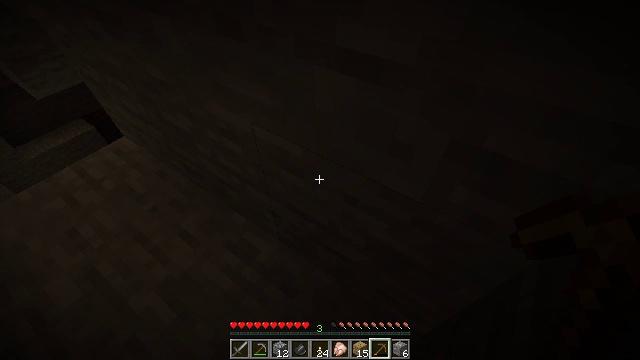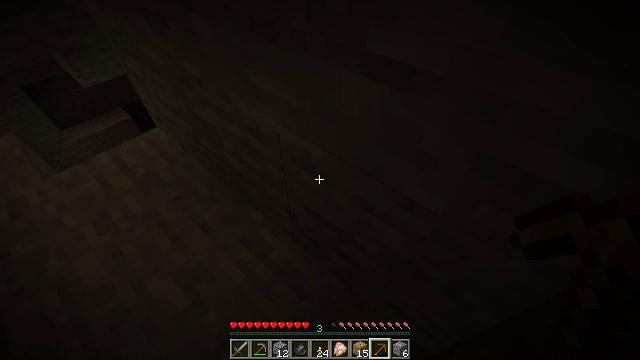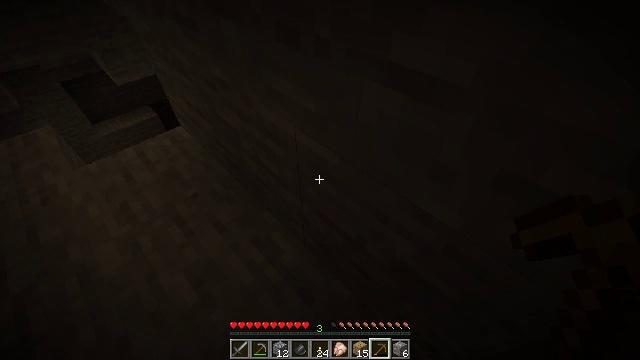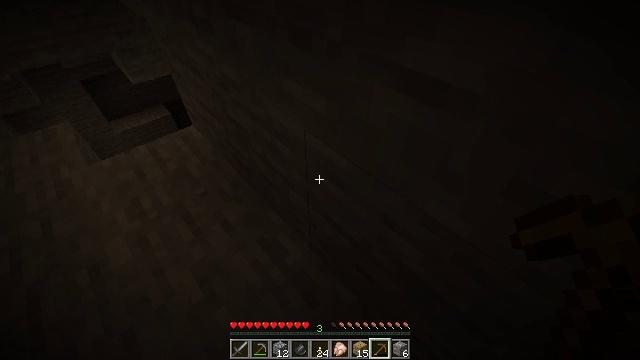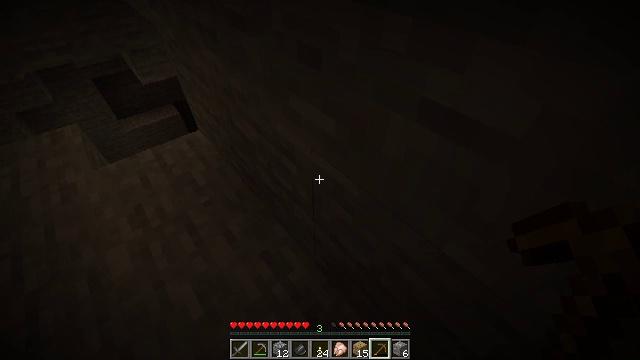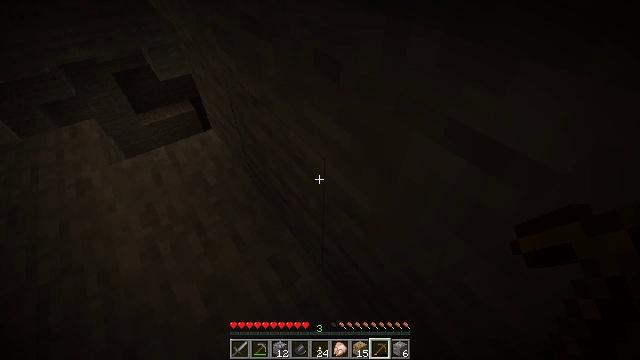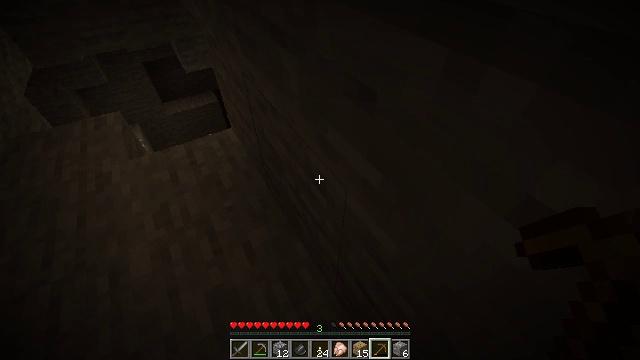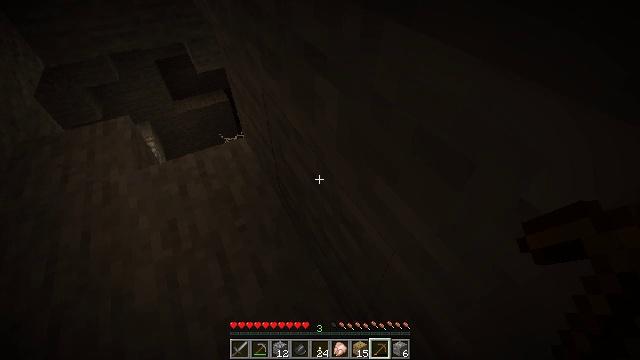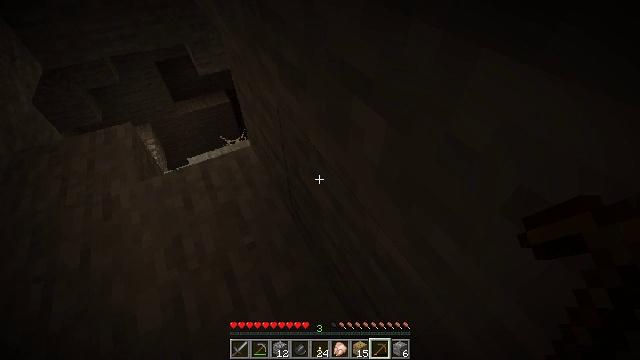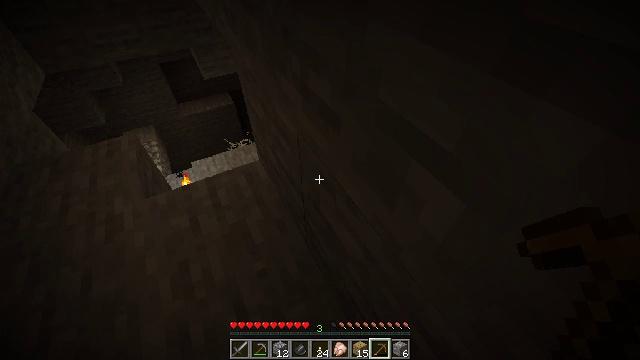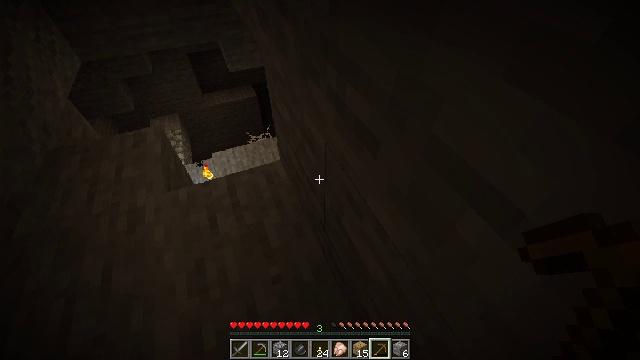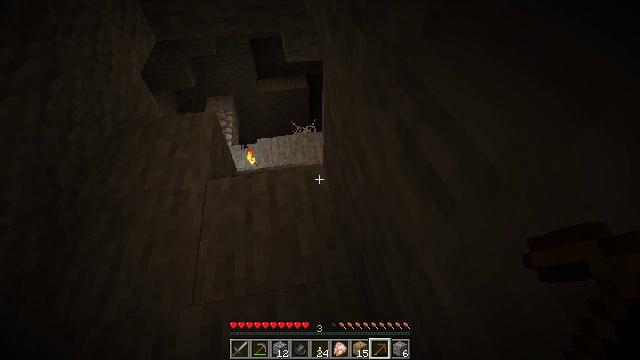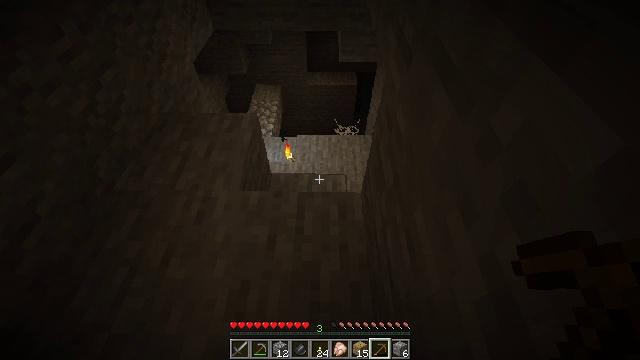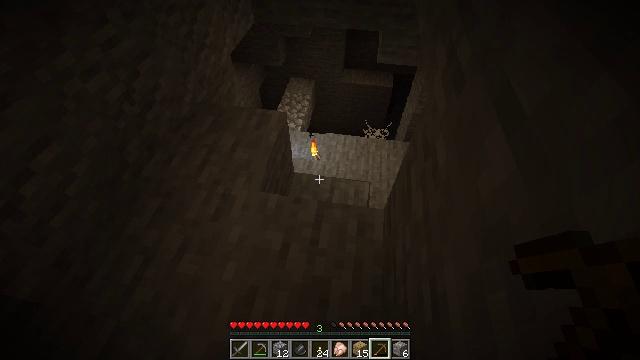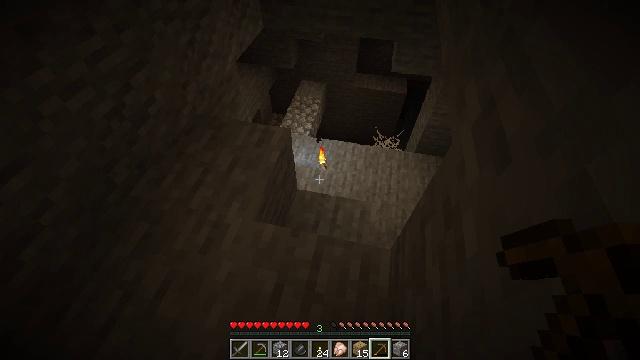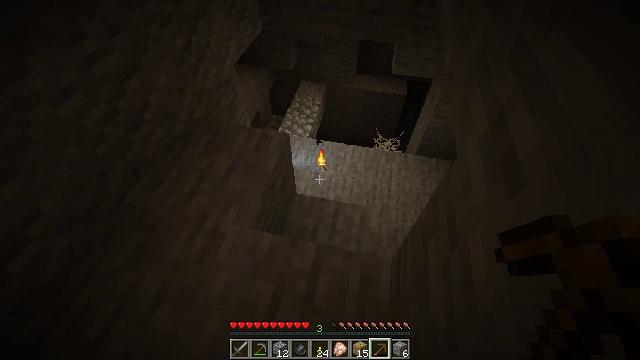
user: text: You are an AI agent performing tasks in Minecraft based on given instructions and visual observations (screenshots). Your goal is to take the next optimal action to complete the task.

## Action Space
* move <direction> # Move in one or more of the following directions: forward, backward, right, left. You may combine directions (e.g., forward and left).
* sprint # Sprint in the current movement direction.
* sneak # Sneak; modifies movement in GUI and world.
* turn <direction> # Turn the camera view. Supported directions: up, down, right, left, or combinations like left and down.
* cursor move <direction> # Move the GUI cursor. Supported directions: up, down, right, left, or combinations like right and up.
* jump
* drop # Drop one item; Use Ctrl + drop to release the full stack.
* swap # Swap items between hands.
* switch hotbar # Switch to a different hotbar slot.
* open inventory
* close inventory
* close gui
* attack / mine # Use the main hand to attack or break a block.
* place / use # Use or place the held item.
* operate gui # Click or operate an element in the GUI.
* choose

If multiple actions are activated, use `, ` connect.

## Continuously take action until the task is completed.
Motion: motion action
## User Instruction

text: Gather cobweb from abandoned mineshafts.
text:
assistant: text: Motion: turn left
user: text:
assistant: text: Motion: turn left and up
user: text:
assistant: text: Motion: turn left
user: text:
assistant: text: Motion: move forward, turn left
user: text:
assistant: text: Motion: move forward, turn left
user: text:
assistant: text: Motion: move forward, turn left and down
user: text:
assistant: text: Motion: move forward, turn left
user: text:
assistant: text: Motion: move forward
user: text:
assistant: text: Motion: move forward
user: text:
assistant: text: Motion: move forward, turn left
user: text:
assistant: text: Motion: move forward, turn left and down
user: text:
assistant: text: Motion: move forward, turn left and down
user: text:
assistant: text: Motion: move forward, turn left and down
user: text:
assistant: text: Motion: move forward, turn left
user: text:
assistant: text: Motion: move forward
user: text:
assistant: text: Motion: no_op
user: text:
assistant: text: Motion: no_op
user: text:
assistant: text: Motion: turn left and down
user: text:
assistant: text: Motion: turn left and down
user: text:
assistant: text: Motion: turn left and down
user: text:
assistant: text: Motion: turn left and down
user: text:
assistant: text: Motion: move forward
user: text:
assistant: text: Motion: move forward
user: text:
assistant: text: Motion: move forward
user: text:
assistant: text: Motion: move forward
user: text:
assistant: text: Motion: no_op
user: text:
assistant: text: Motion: no_op
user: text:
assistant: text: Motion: no_op
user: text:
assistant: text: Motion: no_op
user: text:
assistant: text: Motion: no_op